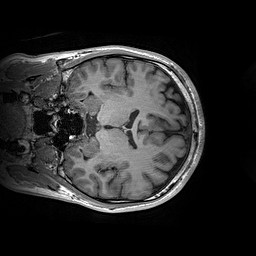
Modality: T1w
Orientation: coronal
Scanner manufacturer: siemens
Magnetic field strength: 3 T
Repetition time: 2.2 s
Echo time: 0.00244 s